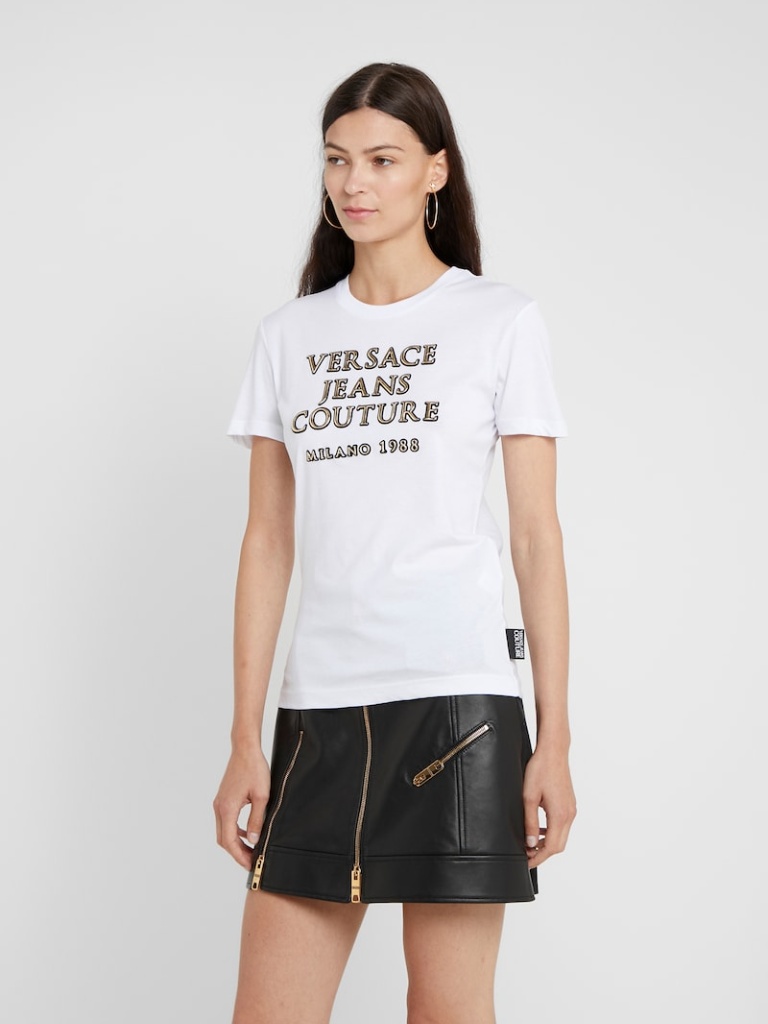
cotton tight short sleeve hip length Untucked crew t-shirt